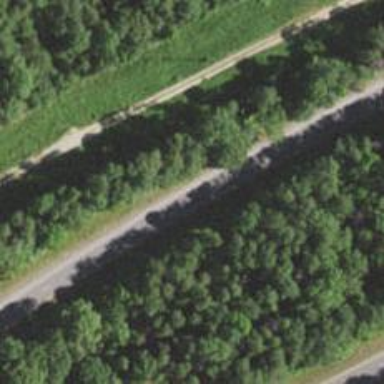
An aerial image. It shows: Trunk highway with expressway features.